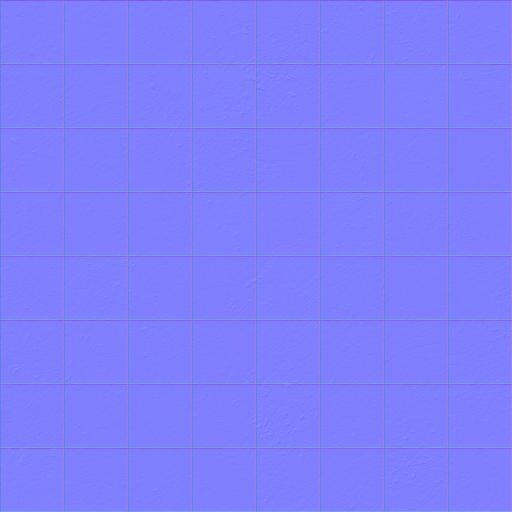
clean orange smooth terrazzo tiled tiles yellow